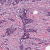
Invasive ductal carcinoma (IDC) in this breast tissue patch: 1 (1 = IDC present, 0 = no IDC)